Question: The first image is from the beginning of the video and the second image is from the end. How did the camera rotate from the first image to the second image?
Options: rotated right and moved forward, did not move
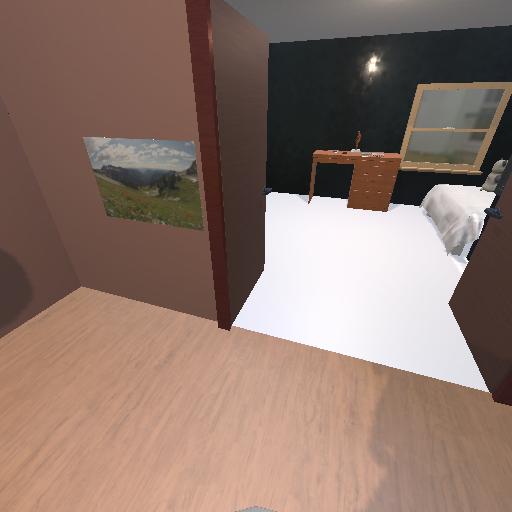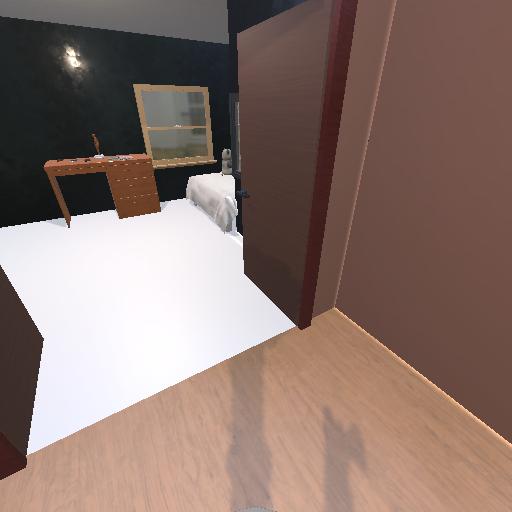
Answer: rotated right and moved forward